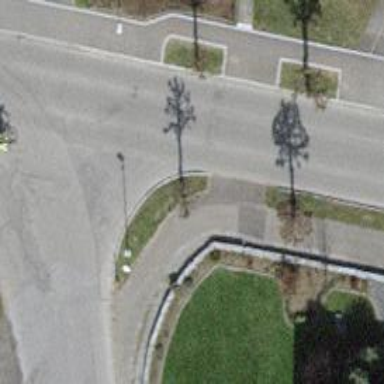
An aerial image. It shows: Asphalt sidewalk along the footway.